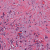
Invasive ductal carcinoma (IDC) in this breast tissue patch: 1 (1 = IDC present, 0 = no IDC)